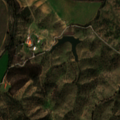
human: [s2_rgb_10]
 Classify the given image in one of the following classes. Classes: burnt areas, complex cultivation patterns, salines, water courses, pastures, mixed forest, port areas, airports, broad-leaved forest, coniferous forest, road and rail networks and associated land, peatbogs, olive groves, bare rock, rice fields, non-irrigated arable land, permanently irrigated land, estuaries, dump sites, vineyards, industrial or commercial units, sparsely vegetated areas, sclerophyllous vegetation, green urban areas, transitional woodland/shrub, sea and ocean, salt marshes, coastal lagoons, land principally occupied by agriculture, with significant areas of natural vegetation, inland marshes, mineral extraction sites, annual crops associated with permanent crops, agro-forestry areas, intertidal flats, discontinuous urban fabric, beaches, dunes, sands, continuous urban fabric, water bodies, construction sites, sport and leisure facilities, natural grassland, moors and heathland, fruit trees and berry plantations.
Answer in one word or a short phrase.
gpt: non-irrigated arable land, olive groves, complex cultivation patterns, agro-forestry areas, broad-leaved forest